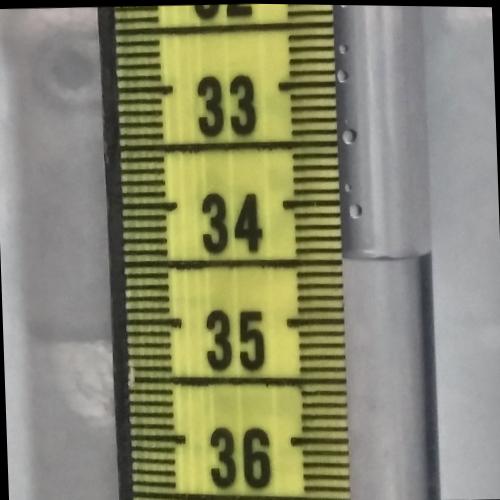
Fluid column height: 34.5 cm